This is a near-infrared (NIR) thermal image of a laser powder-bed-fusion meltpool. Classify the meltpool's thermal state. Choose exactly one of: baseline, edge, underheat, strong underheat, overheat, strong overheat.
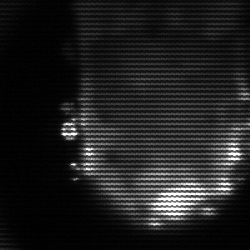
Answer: baseline